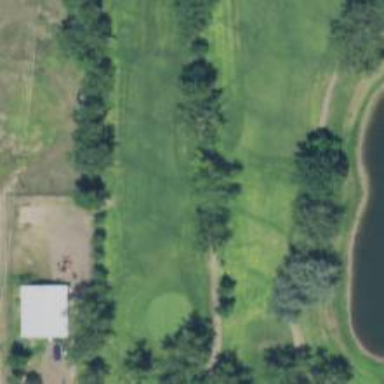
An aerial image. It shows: View of golf hole.